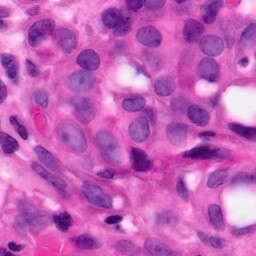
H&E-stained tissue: Pancreatic